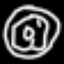
Label: donut